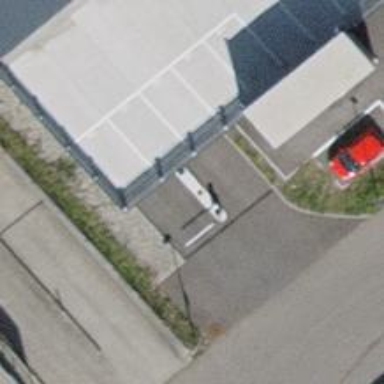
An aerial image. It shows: Parking entrance.